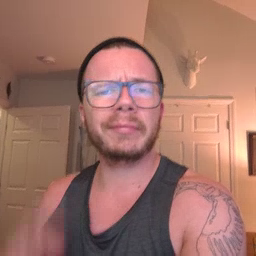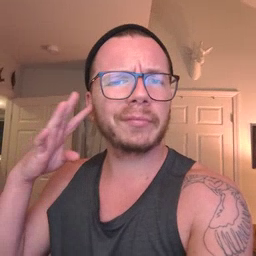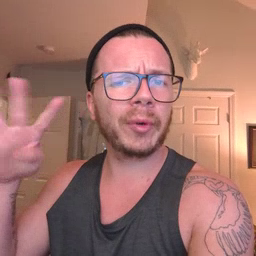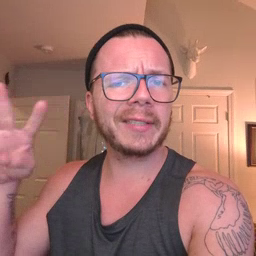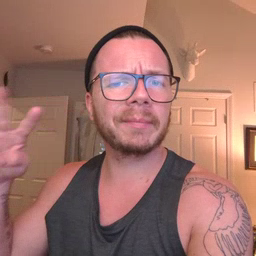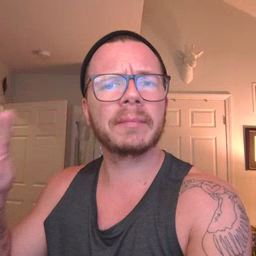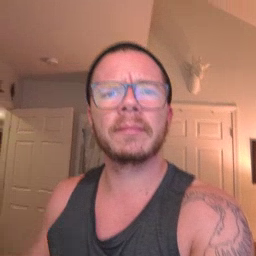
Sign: noisy